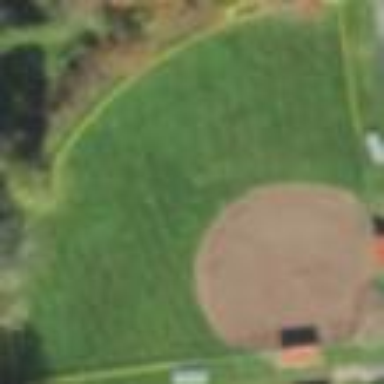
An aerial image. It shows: Baseball pitch for leisure land.